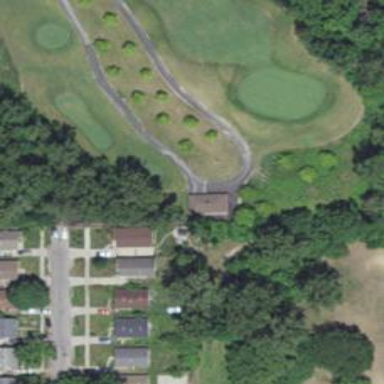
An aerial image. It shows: Service road designated as golf cart path.